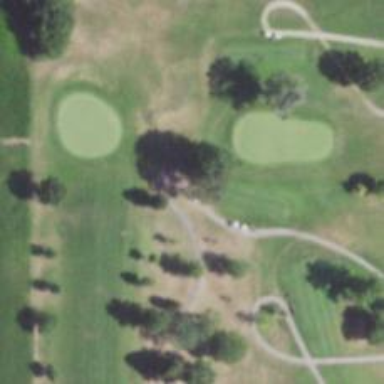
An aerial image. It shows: Path used for both walking and golf.